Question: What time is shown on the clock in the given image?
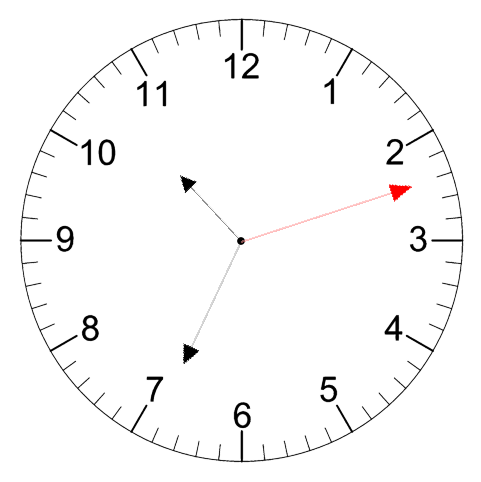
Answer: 10:34:12